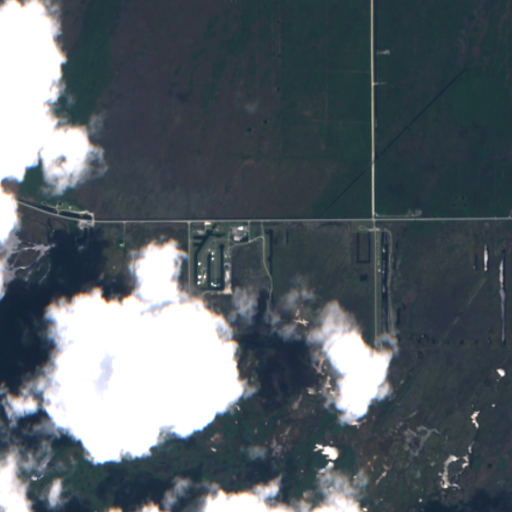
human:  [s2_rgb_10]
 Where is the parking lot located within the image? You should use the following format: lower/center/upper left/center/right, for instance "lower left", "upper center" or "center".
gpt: The parking lot is located in the center of the image.
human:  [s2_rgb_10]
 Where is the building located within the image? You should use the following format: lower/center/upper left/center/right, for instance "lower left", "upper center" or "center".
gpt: There is no building in the image.